Question: I have two bootstrap columns, One has a form, another has image. The image division is set to 100% width, Which when resizing the screen, gets responsive. But the form stands to be in same height irrespective of screen size.

Please refer the below code
'''
<link href="https://cdnjs.cloudflare.com/ajax/libs/twitter-bootstrap/4.1.3/css/bootstrap.min.css" rel="stylesheet"/>
<div class="text-page-contents">
<div class="row">
<div class="col-md-6">
<p class="headingdescription" style="padding-left:0px;text-align:left">Request a Office space</p>
<p>Bla bla bla</p>
<div class="col-md-6" style="padding-left:0px">
<input class="formtextarea" placeholder="Full Name " />
<input class="formtextarea" placeholder="Job Title" />
<input class="formtextarea" placeholder="Phone Number" />
</div>
<div class="col-md-6" style="padding-left:0px">
<input class="formtextarea" placeholder="Business Name" />
<input class="formtextarea" placeholder="Email Address" />
<input class="formtextarea" placeholder="Zipcode" />
</div>
<input class="formtextarea" placeholder="Message" style="height: 100px !important" /> <br> <br>
<button class="actionbuttons" href="">SUBMIT REQUEST</button> &nbsp;&nbsp; &nbsp;&nbsp;
</div>
<div class="col-md-6">
<img src="http://dummyimage.com/600/f0d/&text=illo.png" width="100%">
</div>
</div>
</div>
'''
Thanks in advance for helping.
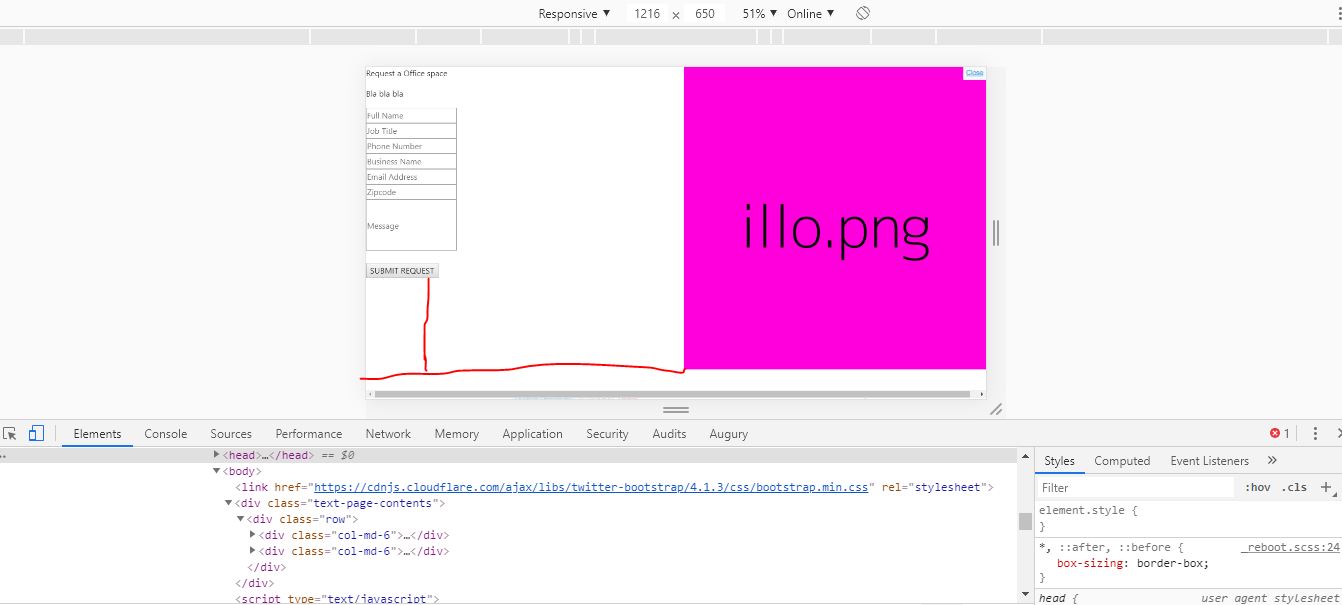
Answer: It can be done with Bootstrap but there are 3 problems to overcome:
1. the image must be 100% of it's parent height but must not affect it's parent column height. Solution: make it a background image:
'''
<div class="col-md-6 col-sm-12 image-col">
<style>
.row .image-col {
background-image: url(url(http://dummyimage.com/600/f0d/&text=illo.png);
background-repeat: no-repeat;
background-size: auto 100%;
background-position: center right;
}
</style>
'''
1. when the window is less than medium (<768px) the image will wrap underneath the form and it's height will collapse. Solution: set an image height for that case with a media query:
'''
/* small screens (the default) */
<style>
.row .image-col {
background-image: url(http://dummyimage.com/600/f0d/&text=illo.png);
background-repeat: no-repeat;
background-size: 100% auto;
height: 20rem; /* image height when image wraps underneath form */
background-position: center right;
}
/* medium and greater screens */
@media (min-width: 768px) {
.row .image-col:last-child {
background-size: auto 100%;
height: auto;
}
}
</style>
'''
1. For small screens (less than medium, when the image wraps below the form), we need both columns to be 100% wide. So we need to specify that with bootstrap by adding class col-sm-12 to both columns.
Here's a <URL>.